Question: I'm working in Mac app using cloudkit but when I tried to "validate a developer ID-signed application" for adhoc distribution I get this error:
"the archived application has entitlements that require Mac app store distribution. The invalid entitlements were: com.apple.developer.ubiquity-kvstore-identifier"

This only happens when I have include cloudKit. Any of you knows what can I be doing wrong or how to fix this error?
I'll really appreciate your help.
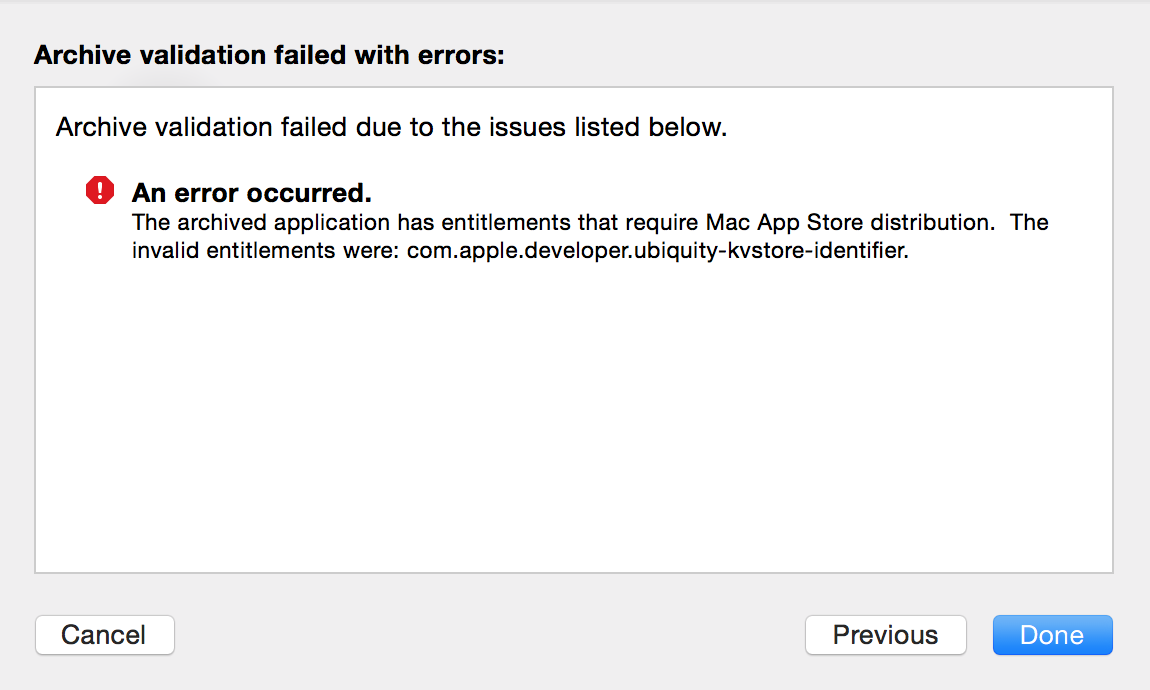
Answer: > CloudKit is an app service available only to apps distributed through
the App Store and Mac App Store.
So you won't be able to use Cloudkit in a Developer ID signed app.
<URL>